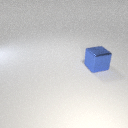
large blue metal cube